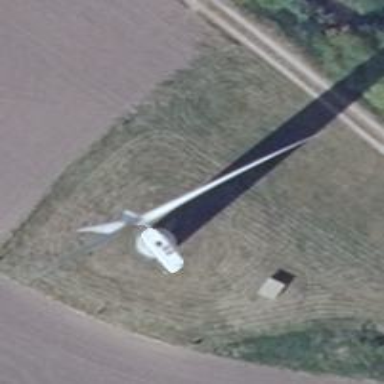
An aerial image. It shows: Wind generator with horizontal axis. The wind turbine is from Vestas.